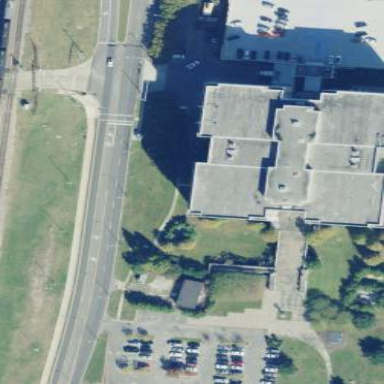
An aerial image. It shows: Government office building.